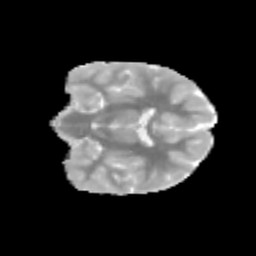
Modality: MD
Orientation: coronal
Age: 9
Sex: female
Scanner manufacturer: siemens
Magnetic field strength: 3 T
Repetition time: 3.8 s
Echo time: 0.07 s